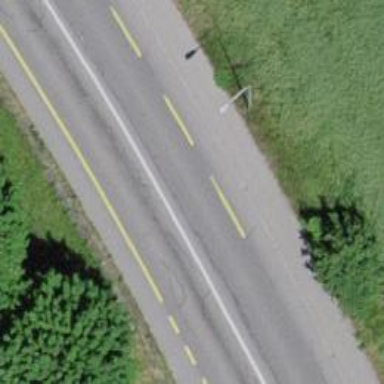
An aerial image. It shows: Primary highway with asphalt surface and designated lane for cyclists.